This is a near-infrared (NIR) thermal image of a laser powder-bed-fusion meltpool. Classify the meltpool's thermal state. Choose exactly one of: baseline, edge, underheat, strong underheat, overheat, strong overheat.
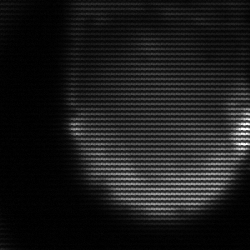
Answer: edge